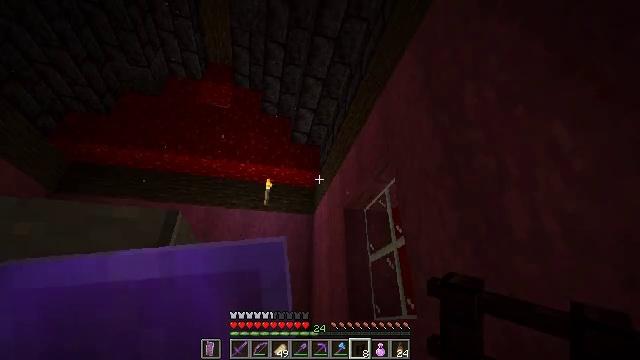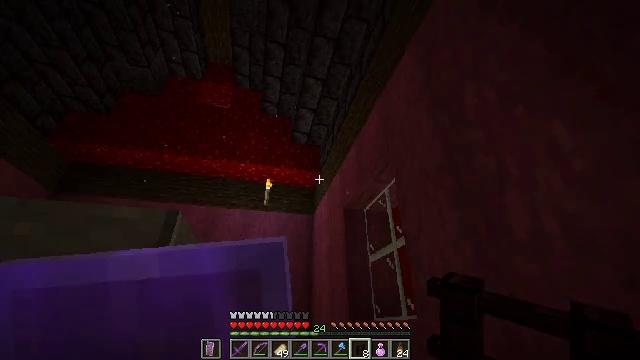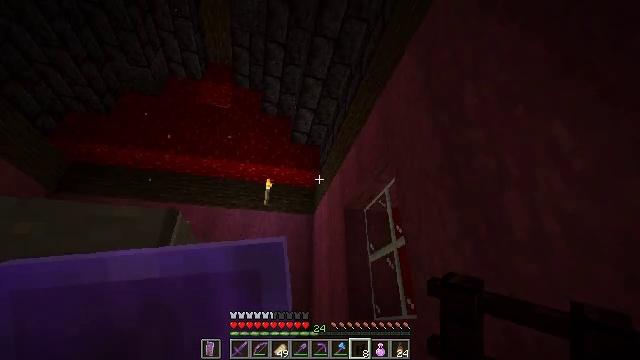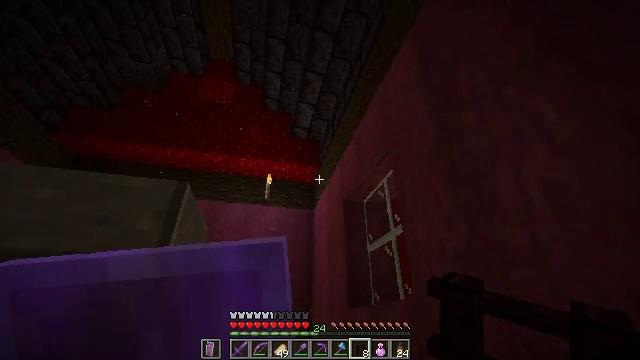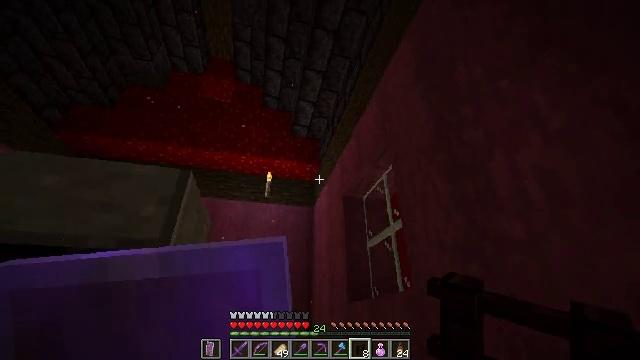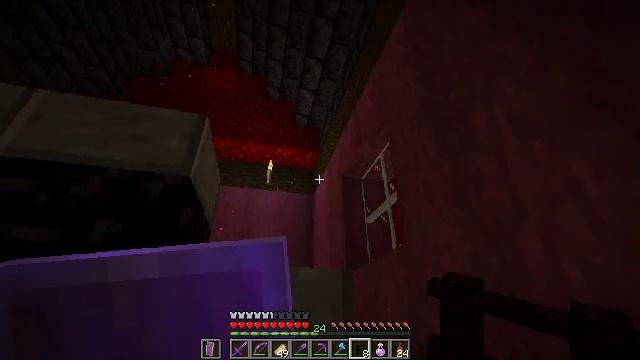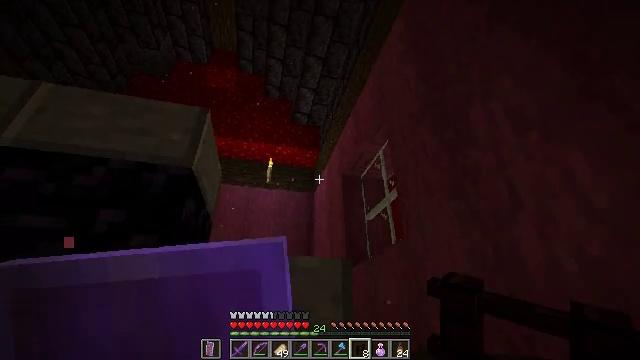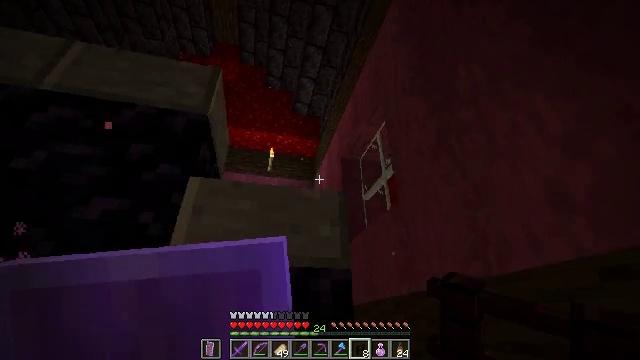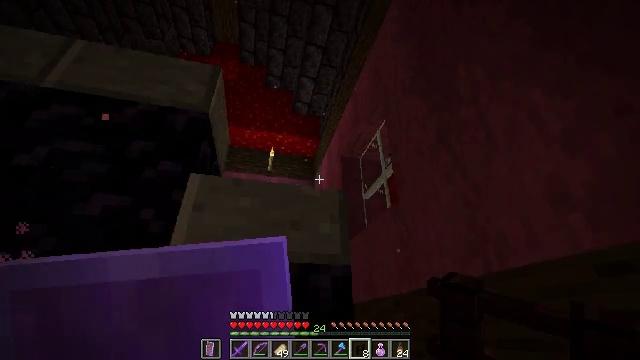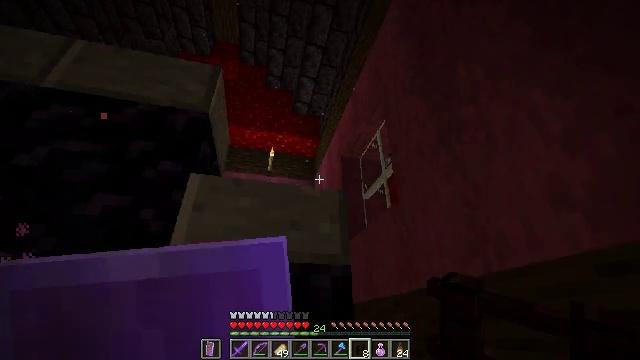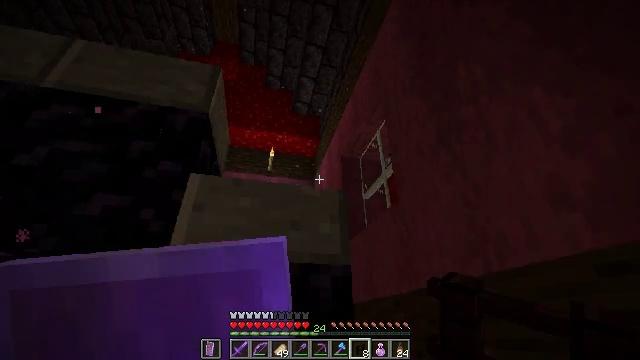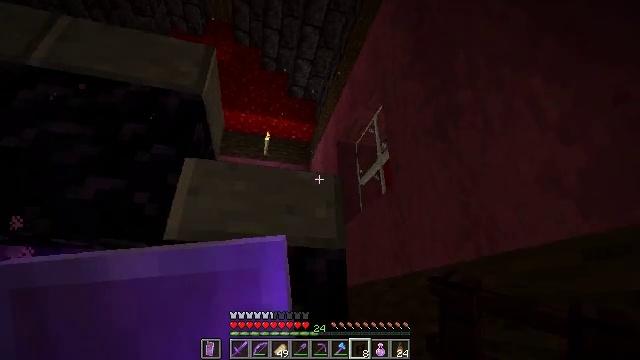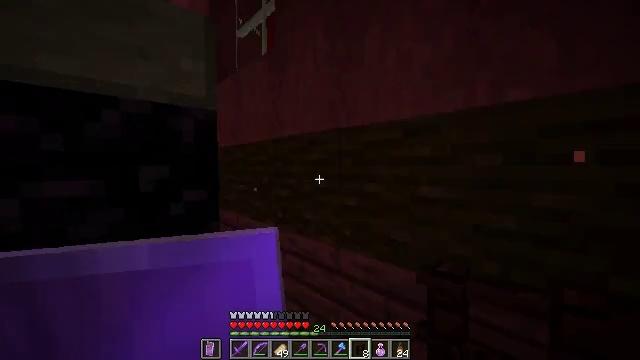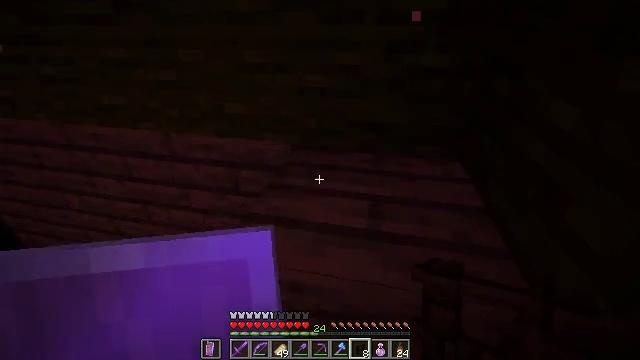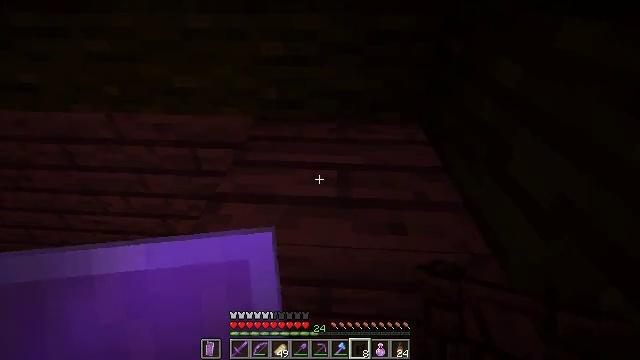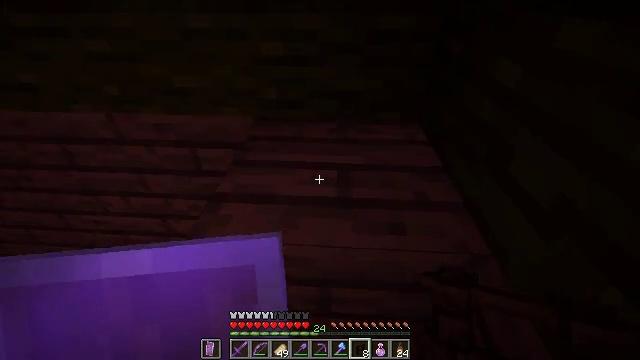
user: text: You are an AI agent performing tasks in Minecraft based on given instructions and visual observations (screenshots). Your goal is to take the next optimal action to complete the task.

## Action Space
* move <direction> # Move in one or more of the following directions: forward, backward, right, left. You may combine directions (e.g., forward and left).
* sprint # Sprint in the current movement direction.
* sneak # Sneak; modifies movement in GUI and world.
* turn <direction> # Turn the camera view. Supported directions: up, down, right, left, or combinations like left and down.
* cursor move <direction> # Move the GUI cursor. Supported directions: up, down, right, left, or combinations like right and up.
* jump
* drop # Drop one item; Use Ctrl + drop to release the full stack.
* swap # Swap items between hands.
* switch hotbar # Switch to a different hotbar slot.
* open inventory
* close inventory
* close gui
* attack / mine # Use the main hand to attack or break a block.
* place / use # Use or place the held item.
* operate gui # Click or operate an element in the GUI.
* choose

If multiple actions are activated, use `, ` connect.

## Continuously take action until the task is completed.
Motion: motion action
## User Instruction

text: Mine the crimson planks.
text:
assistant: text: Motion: no_op
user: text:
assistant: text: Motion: no_op
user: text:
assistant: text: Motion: no_op
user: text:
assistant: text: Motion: no_op
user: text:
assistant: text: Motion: no_op
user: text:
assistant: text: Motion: no_op
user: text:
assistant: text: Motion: no_op
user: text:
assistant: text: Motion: no_op
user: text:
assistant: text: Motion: no_op
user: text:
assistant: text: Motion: no_op
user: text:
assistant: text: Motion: turn right and down
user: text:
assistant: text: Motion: turn right and down
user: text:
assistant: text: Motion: turn right and down
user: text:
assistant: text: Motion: turn right and down
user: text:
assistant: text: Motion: no_op
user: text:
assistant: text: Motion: turn right and down
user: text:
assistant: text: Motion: turn right and down
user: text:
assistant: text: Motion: turn right and down
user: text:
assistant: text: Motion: no_op
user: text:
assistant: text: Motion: no_op
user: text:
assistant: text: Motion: no_op
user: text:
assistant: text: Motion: no_op
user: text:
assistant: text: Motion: no_op
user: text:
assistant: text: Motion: no_op
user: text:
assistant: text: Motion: no_op
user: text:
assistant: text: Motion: no_op
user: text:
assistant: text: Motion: no_op
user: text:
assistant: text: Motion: no_op
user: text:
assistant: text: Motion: no_op
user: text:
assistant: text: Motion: no_op